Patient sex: M
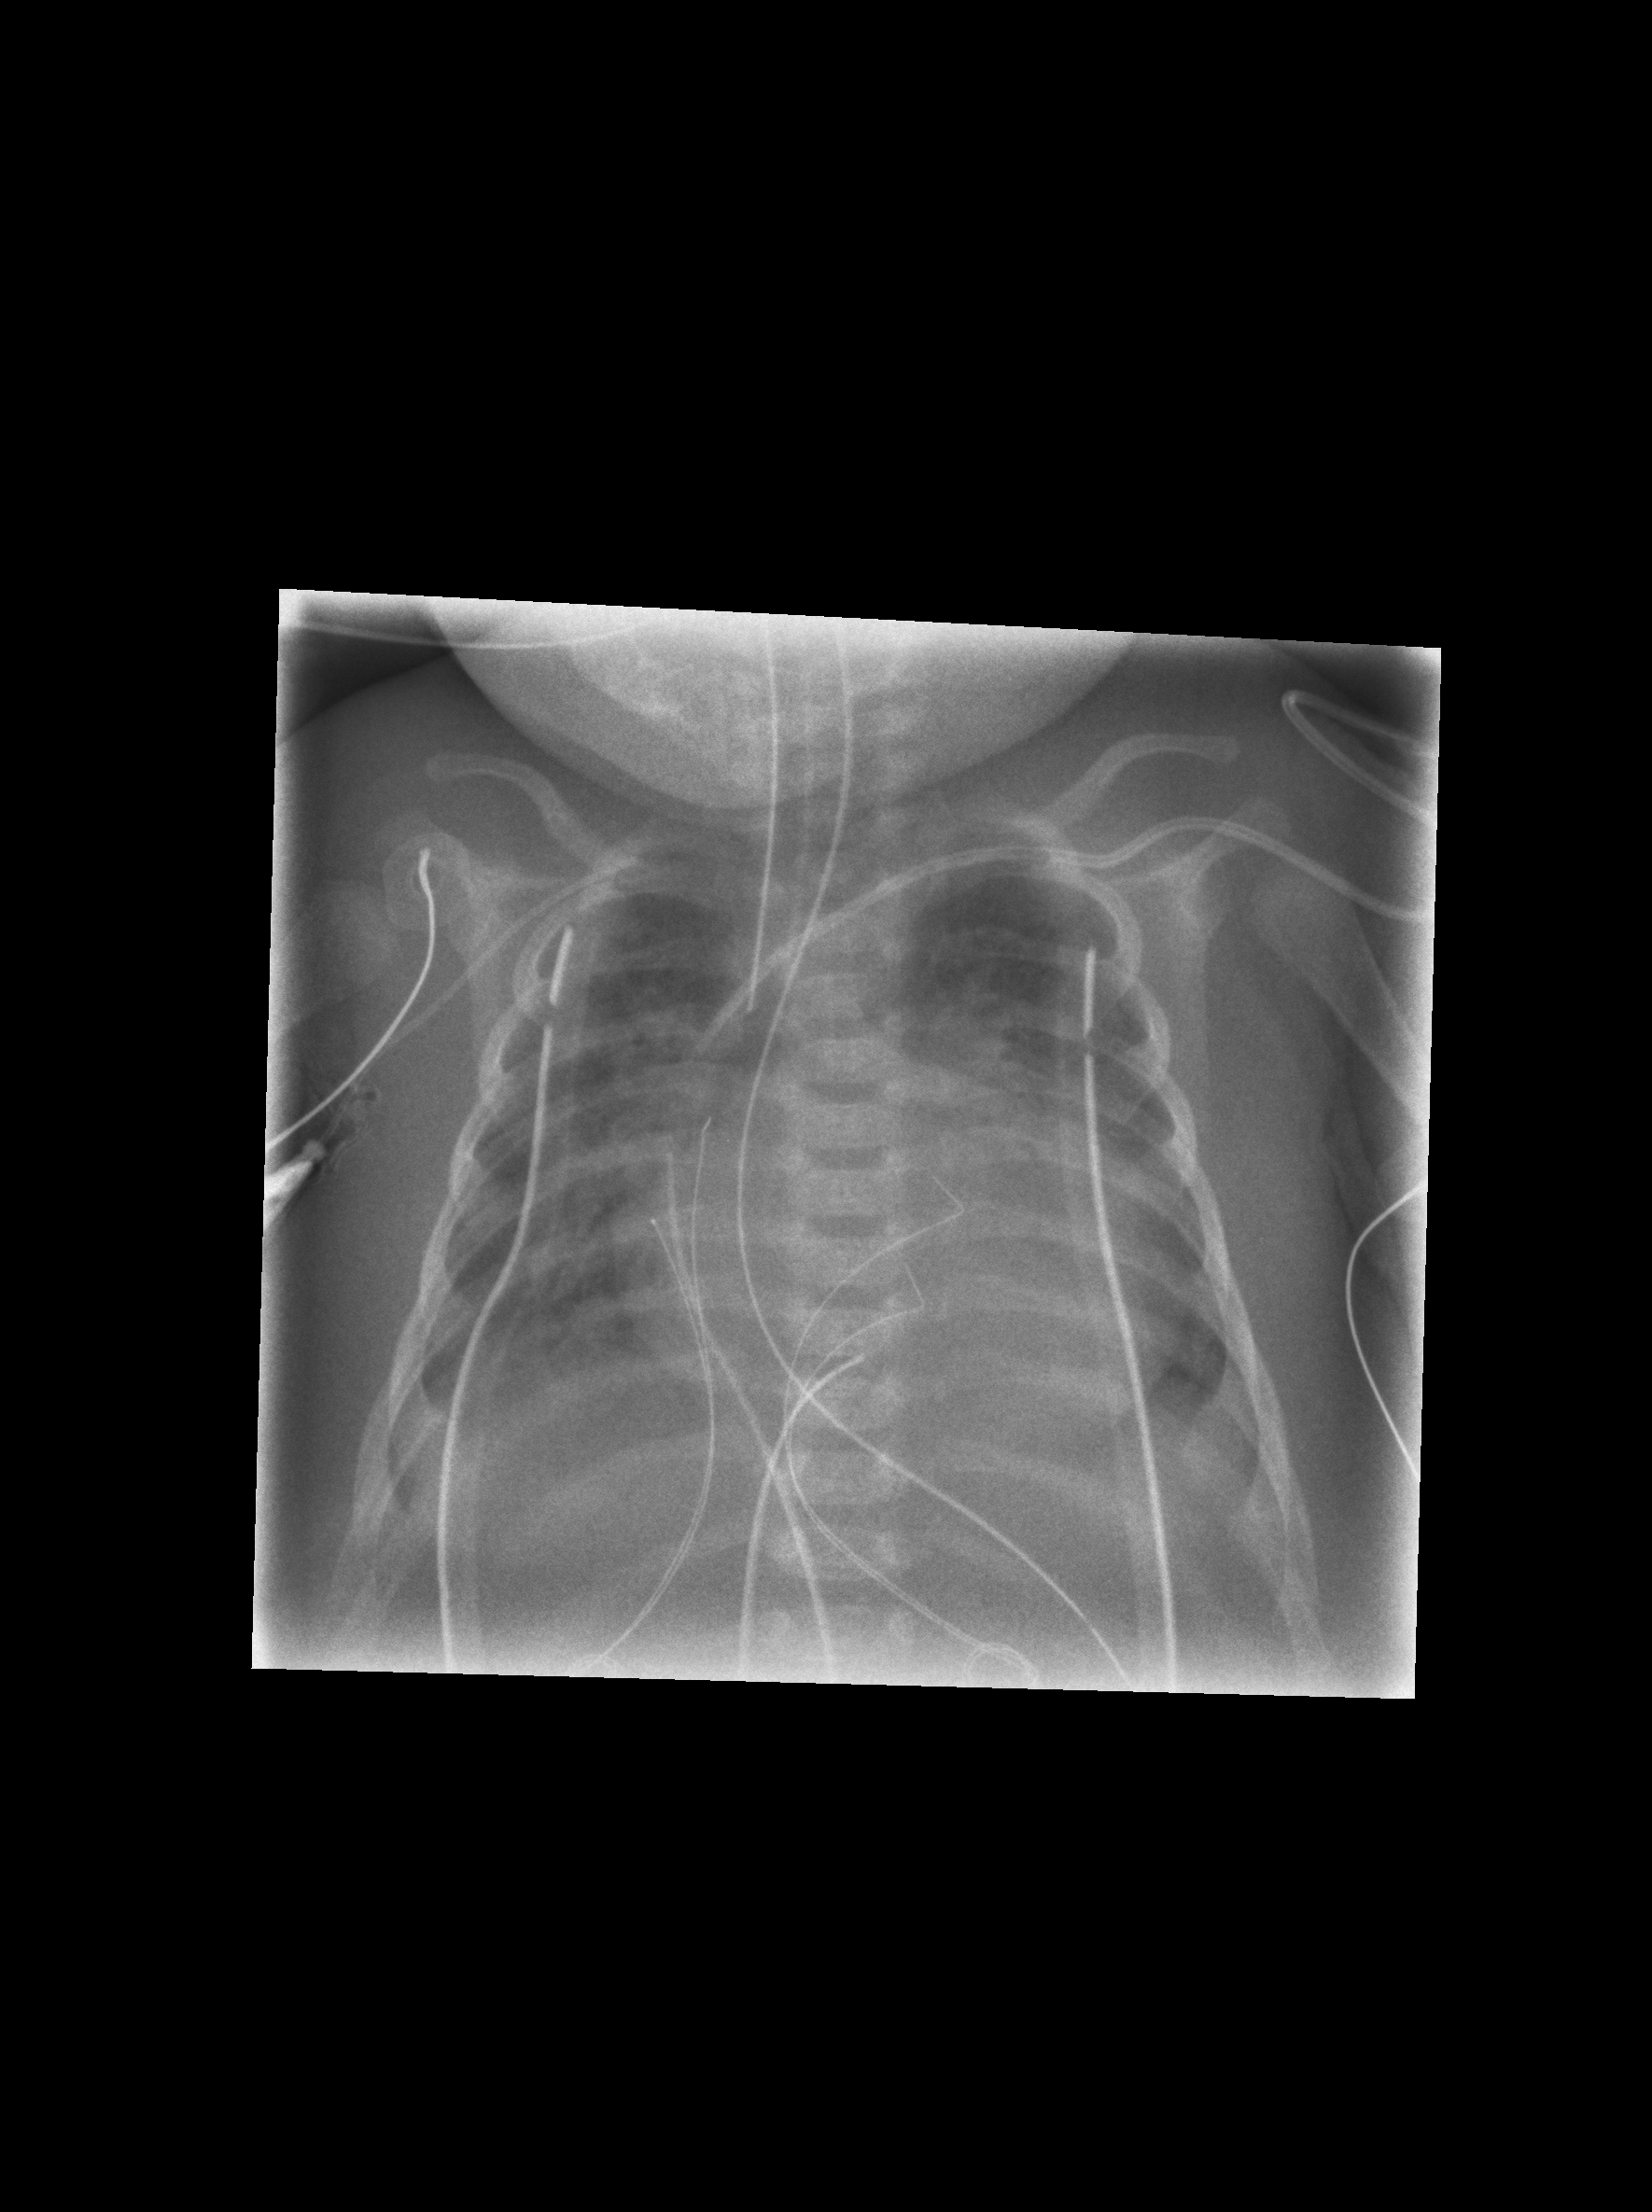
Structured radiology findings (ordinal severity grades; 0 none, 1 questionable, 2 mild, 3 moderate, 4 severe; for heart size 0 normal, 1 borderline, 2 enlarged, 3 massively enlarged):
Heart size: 0
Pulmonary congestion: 0
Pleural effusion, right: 0
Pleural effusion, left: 0
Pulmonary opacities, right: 2
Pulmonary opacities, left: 2
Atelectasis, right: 3
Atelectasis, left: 3